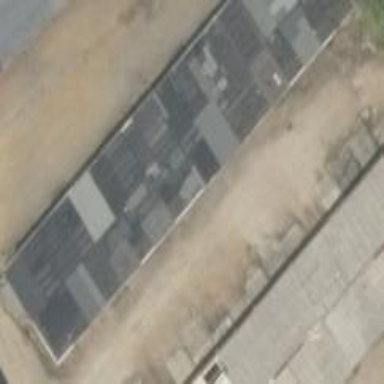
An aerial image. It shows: Group of garages.